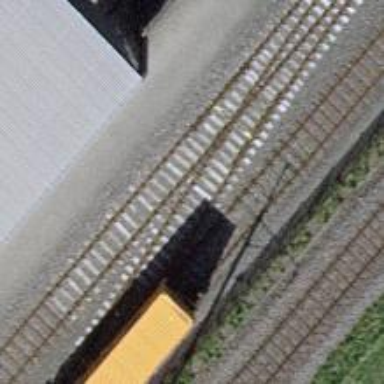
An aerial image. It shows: Single-track railway spur.